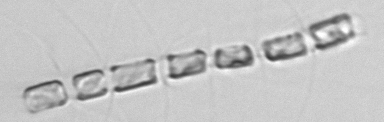
Label: Chaetoceros